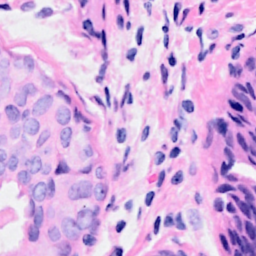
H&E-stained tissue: Breast